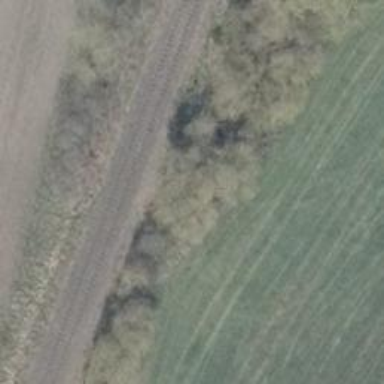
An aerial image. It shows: Row of deciduous broadleaved trees.